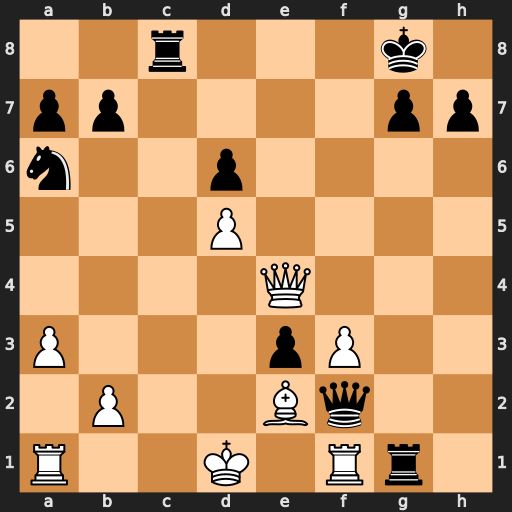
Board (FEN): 2r3k1/pp4pp/n2p4/3P4/4Q3/P3pP2/1P2Bq2/R2K1Rr1
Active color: w
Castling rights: -
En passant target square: -
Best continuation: Qe6+ Kf8 Qxc8+